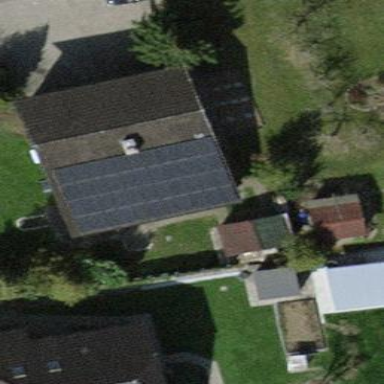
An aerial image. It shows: Solar power generator using photovoltaic method with solar photovoltaic panel types.